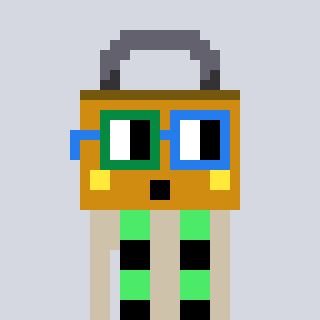
a pixel art character with square green and blue glasses, a lock-shaped head and a bege-colored body on a cool background